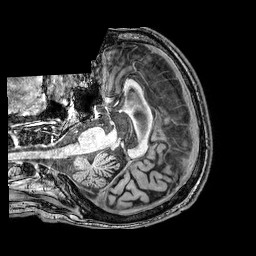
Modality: T1w
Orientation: axial
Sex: male
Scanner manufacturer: philips
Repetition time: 0.008235 s
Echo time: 0.00377 s